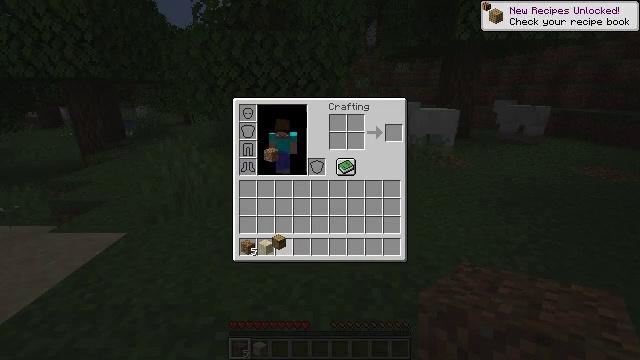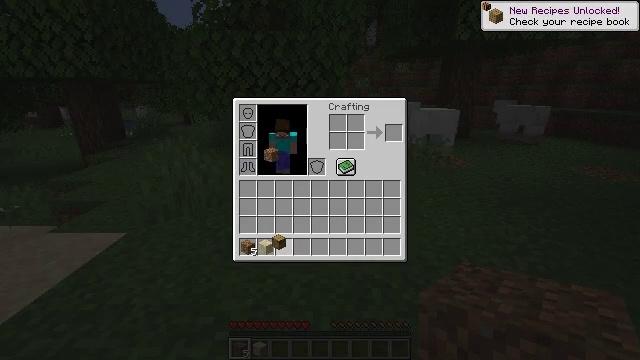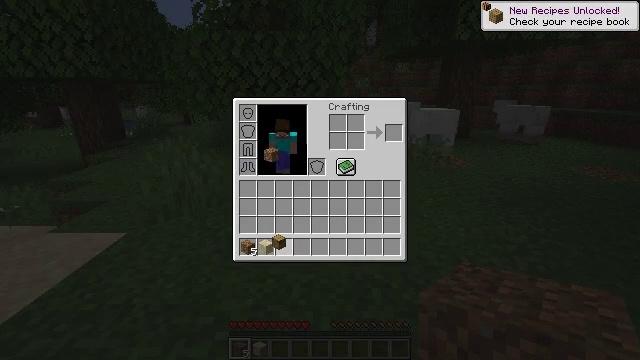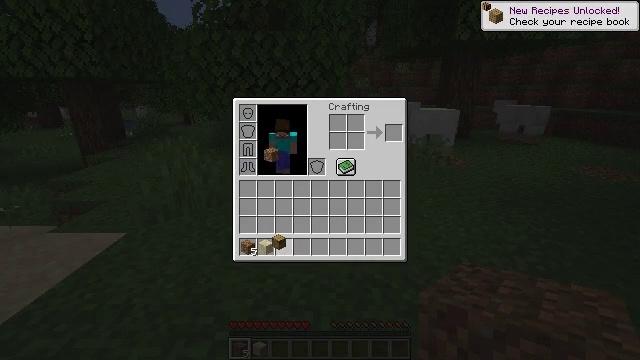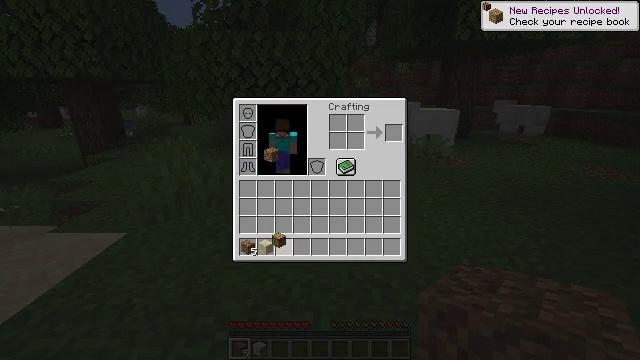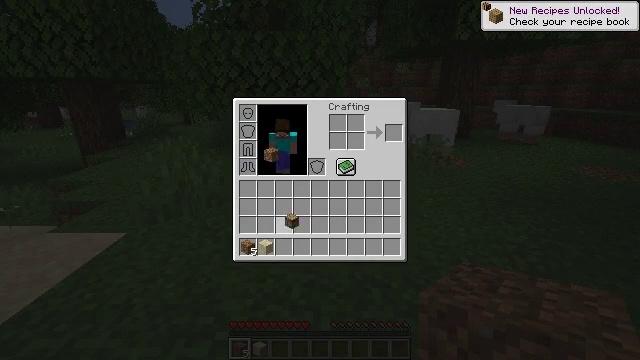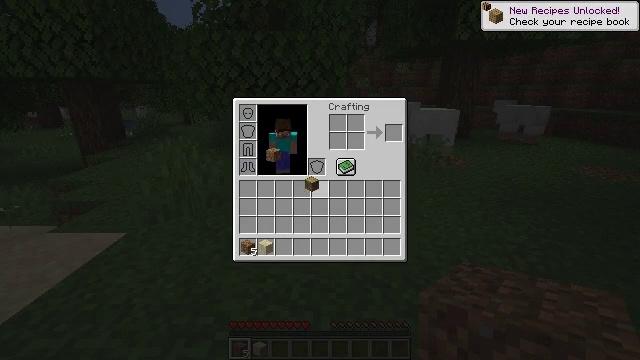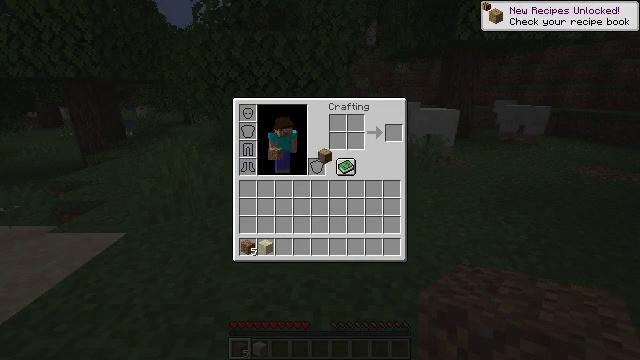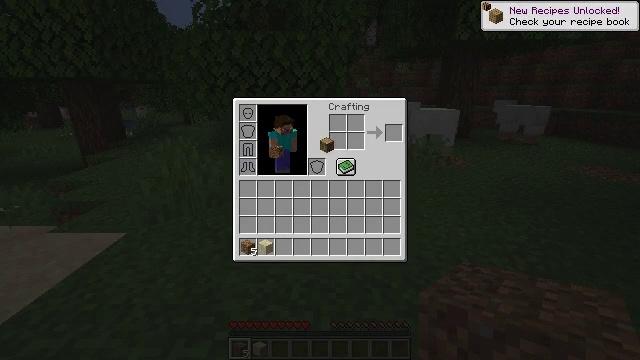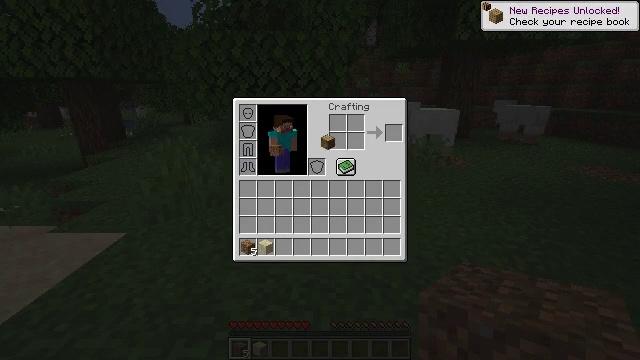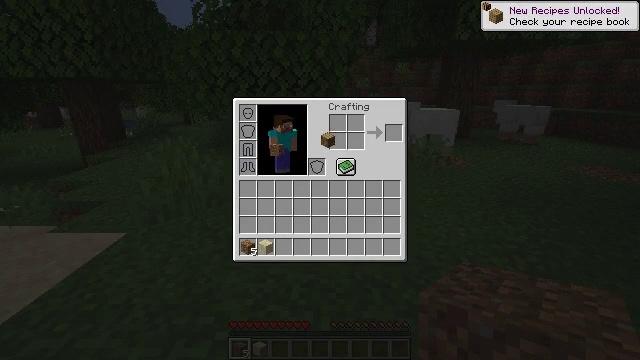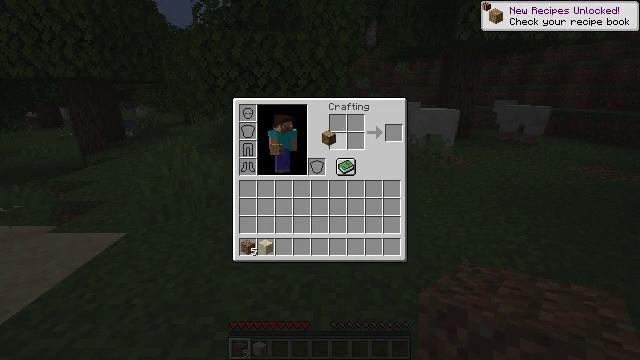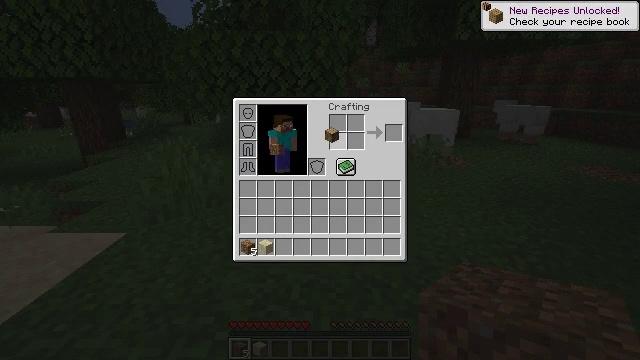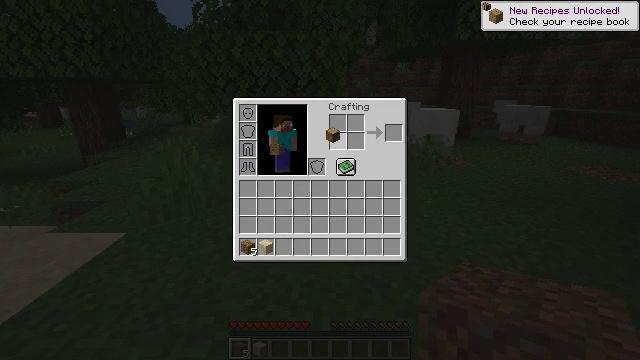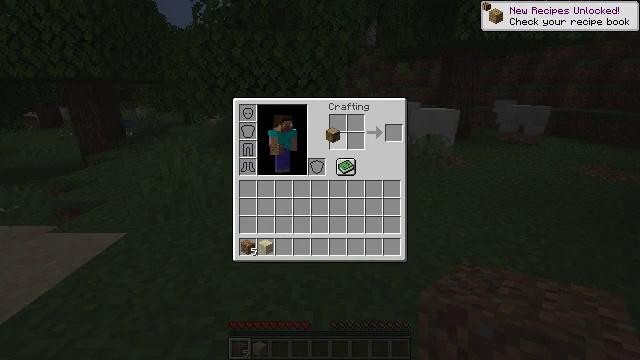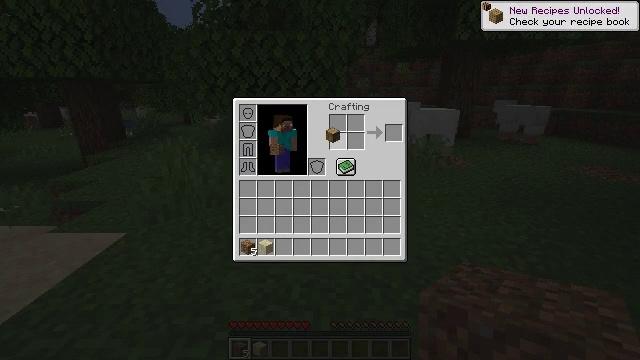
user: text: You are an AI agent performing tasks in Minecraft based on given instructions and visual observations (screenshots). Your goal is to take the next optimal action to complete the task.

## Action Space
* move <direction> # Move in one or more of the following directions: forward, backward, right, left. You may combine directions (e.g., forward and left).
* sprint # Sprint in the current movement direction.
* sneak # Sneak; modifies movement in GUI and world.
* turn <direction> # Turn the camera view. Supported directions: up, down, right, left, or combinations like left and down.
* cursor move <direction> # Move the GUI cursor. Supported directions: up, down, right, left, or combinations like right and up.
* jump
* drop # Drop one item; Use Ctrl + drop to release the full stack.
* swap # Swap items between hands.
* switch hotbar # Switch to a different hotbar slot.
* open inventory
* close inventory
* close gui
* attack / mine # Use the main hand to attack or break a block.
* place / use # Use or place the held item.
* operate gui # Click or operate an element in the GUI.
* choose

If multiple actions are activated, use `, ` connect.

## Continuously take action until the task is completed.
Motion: motion action
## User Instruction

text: Prepare a crafting table using wooden planks.
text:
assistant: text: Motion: no_op
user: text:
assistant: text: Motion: no_op
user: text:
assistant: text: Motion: no_op
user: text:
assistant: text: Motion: no_op
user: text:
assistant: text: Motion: turn up
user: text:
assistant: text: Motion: turn right and up
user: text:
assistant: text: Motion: turn up
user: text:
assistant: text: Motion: no_op
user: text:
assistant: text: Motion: no_op
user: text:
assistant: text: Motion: no_op
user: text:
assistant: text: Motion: no_op
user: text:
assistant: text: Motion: no_op
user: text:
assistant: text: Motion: no_op
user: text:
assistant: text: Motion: no_op
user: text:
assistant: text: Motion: no_op
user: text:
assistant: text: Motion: no_op
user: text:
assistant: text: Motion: no_op
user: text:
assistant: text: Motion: attack / mine
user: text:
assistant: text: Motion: attack / mine
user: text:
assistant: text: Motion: attack / mine
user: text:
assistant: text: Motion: no_op
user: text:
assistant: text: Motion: no_op
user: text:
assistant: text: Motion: no_op
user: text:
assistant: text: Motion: no_op
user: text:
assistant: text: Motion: no_op
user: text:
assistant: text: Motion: no_op
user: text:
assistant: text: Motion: no_op
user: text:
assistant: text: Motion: turn right
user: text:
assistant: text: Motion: turn right
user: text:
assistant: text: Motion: no_op